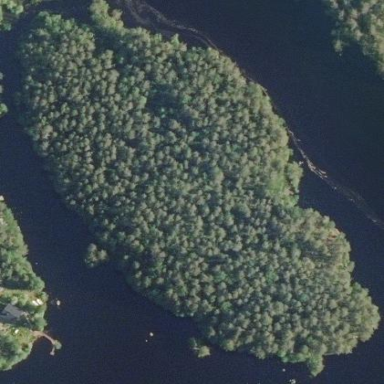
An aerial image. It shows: Islet surrounded by woodland.